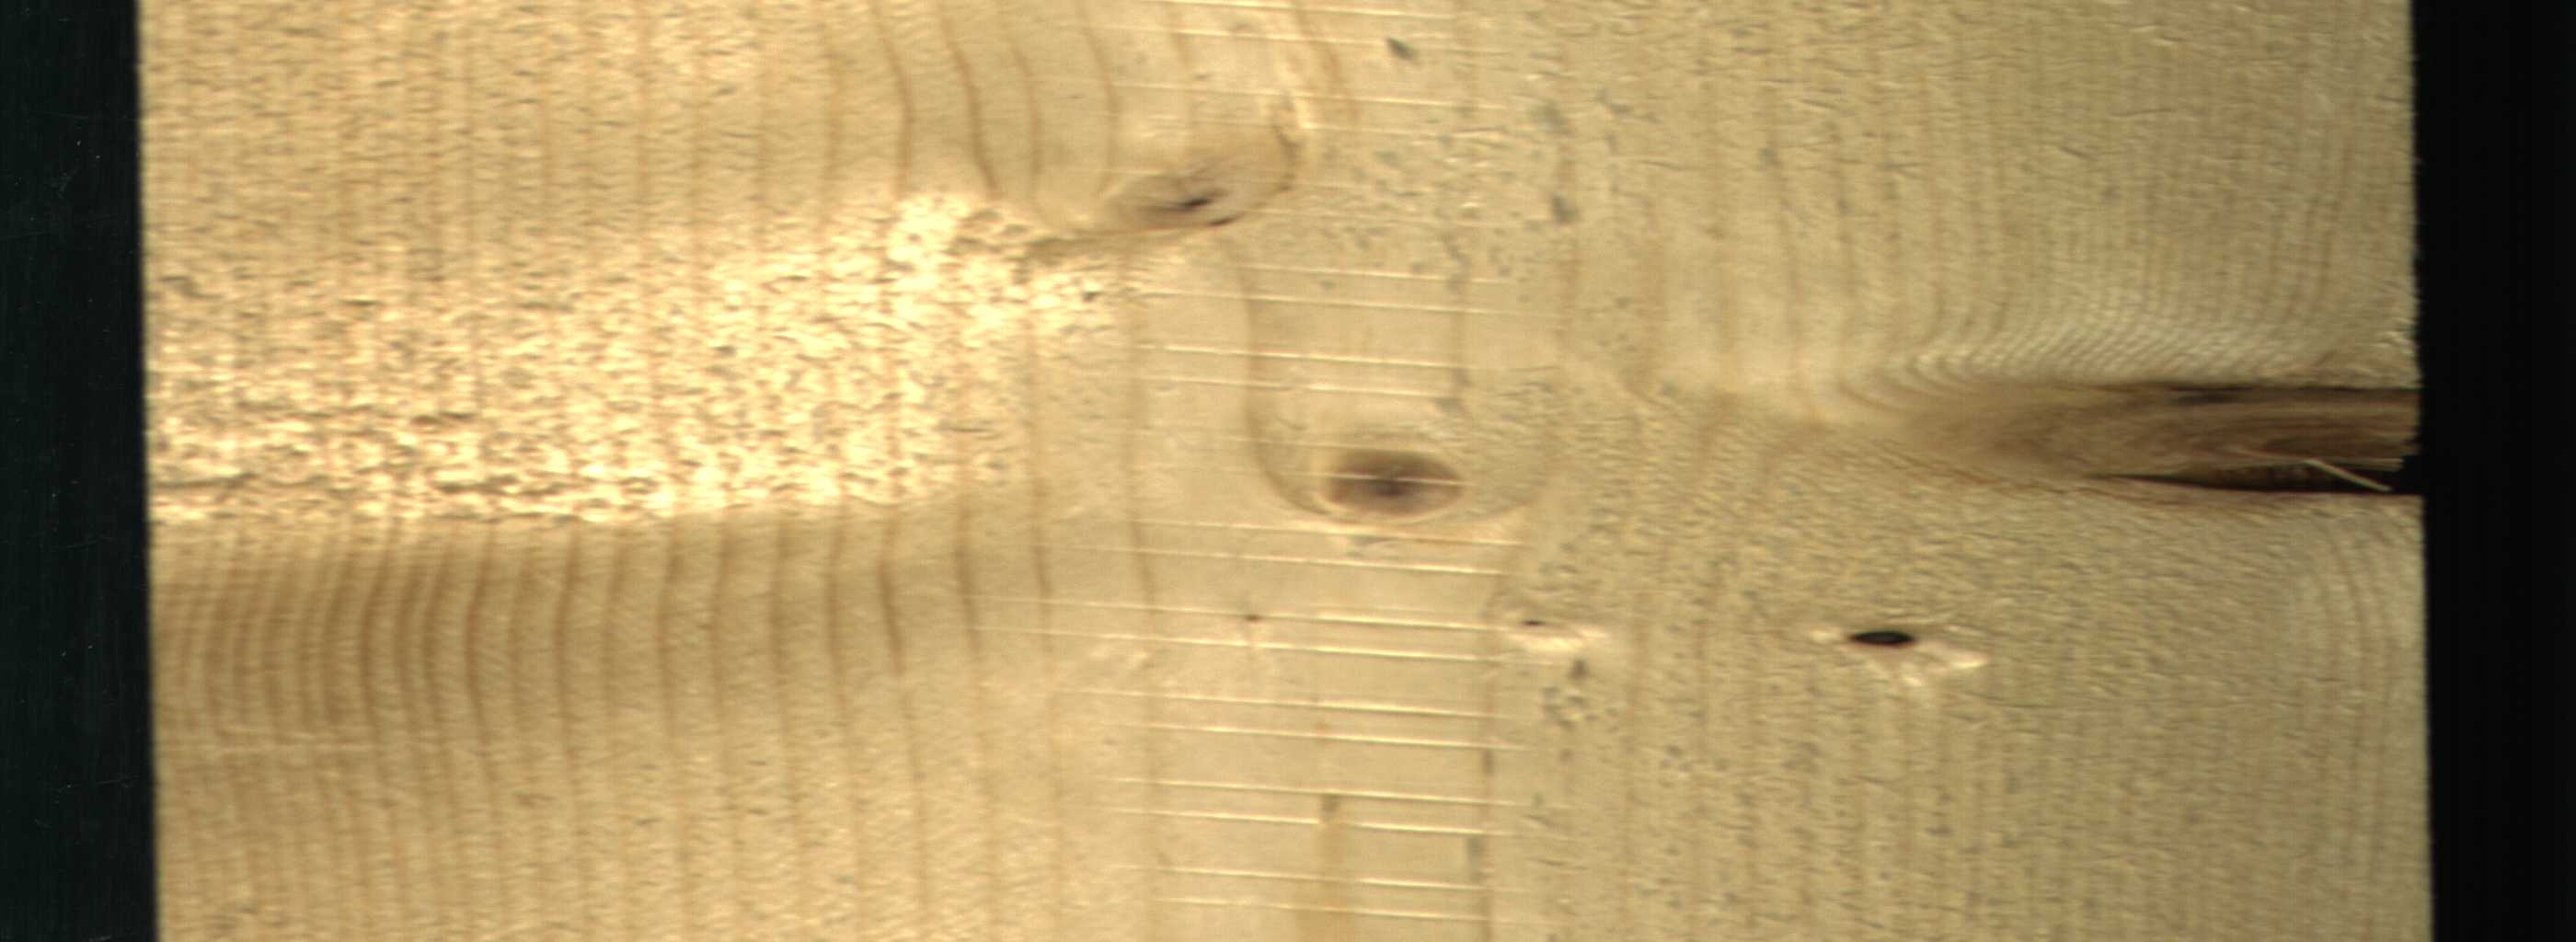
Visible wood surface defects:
knot_with_crack
Dead_Knot
Live_Knot
Live_Knot